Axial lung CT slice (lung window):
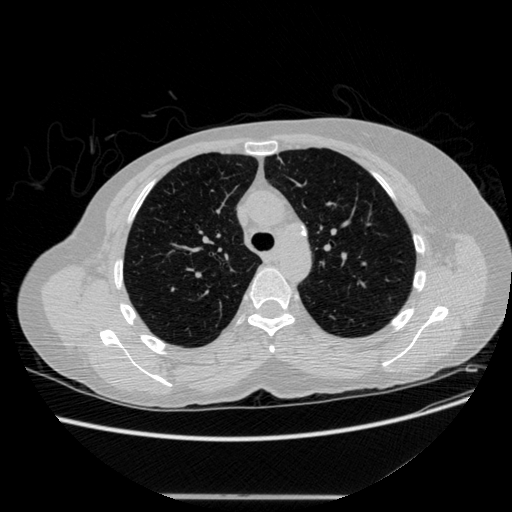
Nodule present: no